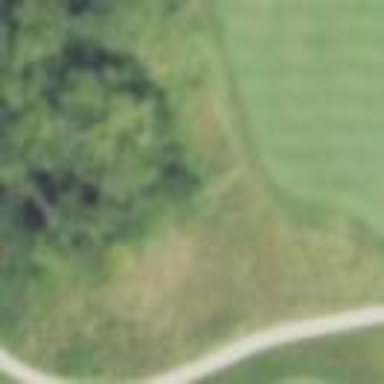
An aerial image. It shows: Rough grassy area used for golf.